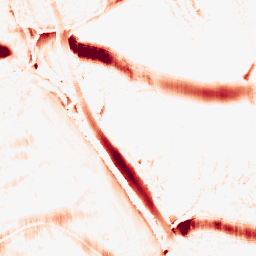
Category: morphological
Decomposition family: morphological_ellipse
Decomposition parameters: operation: opening
width: 30
height: 10
Upsampling method: edge_directed
Upsampling parameters: scale: 2
Upsampling scale: 2